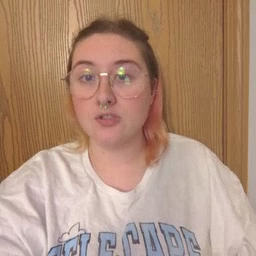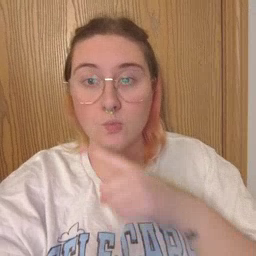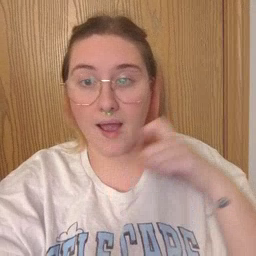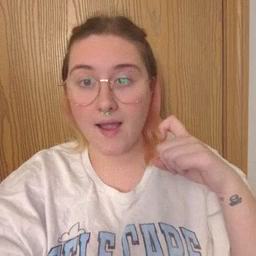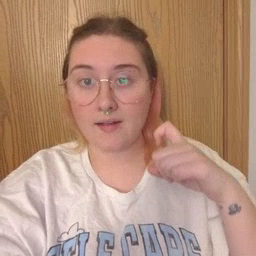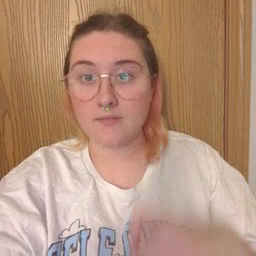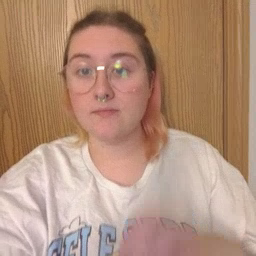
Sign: dry